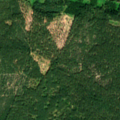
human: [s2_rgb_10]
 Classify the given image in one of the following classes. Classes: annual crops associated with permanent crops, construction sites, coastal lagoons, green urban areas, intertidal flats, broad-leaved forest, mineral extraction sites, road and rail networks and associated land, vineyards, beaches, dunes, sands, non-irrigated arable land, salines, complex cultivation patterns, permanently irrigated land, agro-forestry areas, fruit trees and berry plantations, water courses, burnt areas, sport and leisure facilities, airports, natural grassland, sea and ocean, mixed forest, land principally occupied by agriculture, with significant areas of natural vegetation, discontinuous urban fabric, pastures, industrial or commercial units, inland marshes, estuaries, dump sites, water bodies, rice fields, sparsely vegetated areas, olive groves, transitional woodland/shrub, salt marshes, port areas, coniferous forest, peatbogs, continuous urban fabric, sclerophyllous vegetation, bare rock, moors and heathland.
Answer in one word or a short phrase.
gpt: complex cultivation patterns, coniferous forest